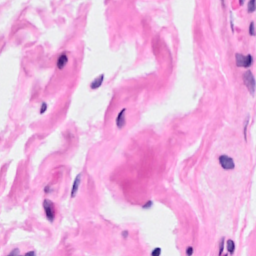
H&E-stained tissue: Breast